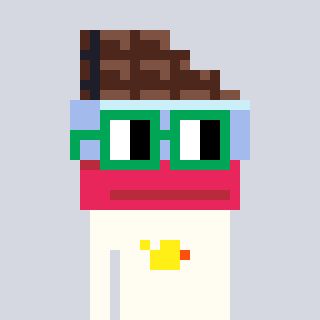
a pixel art character with square green glasses, a chocolate-shaped head and a grayscale-colored body on a cool background